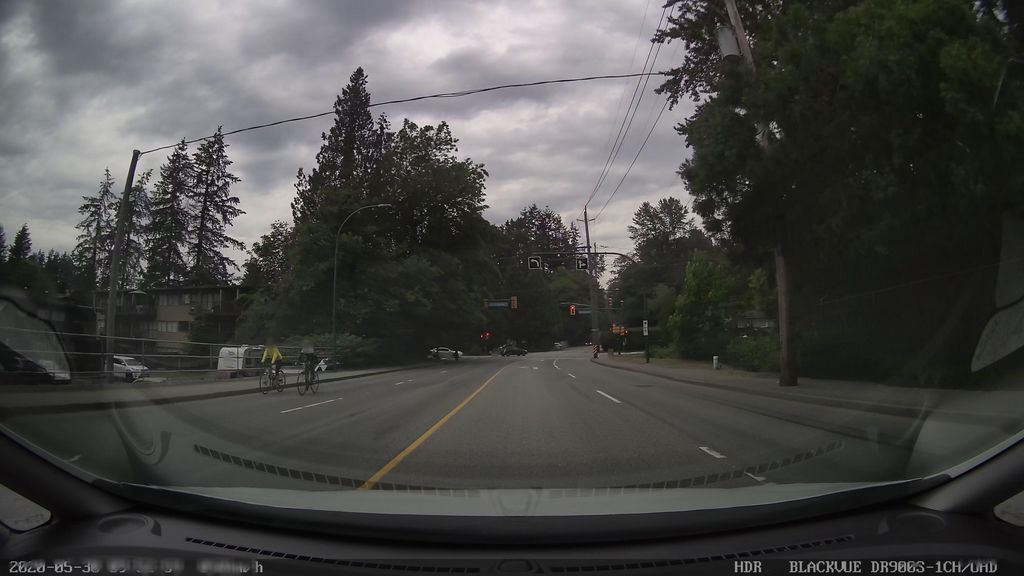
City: vancouver